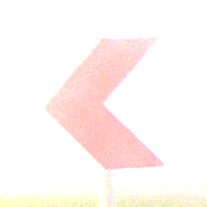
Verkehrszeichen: RichtungstafelnInKurvenKleinRechts
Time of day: SunriseSunset
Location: Outdoor (Nature)
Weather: Clear
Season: NotSpecified
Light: Natural